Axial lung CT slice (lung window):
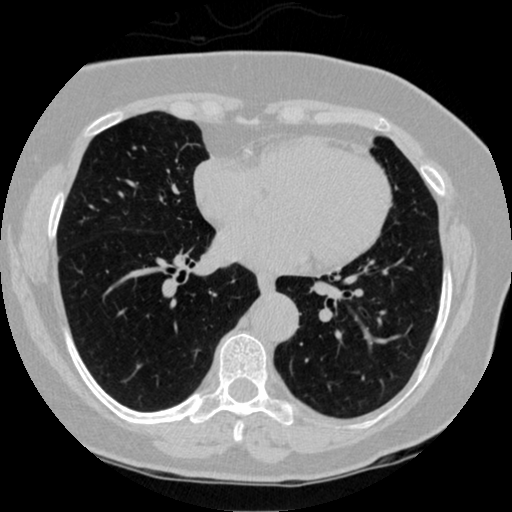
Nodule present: no